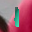
Label: 1